Question: Trying to create a carousel using returned from an API. I'm trying to return one carousel with multiple images and you can scroll across to look at all images. I'm pretty sure it's something small I'm missing, any help is much appreciated.
'''
RootObject result = JsonConvert.DeserializeObject<RootObject>(apiResponse);
var card = new HeroCard { };
List<CardImage> cardImages = new List<CardImage>();
var reply = context.Activity.CreateReply();
Attachment plAttachment;
for (int i = 0; i < 5; i++)
{
cardImages.Add(new CardImage(url: "https://image.tmdb.org/t/p/original" + result.results[i].poster_path));
}
for (int x = 0; x < 5; x++)
{
HeroCard plCard = new HeroCard()
{
Text = "Test",
Title = "Movies",
Images = cardImages,
};
plAttachment = plCard.ToAttachment();
reply.Attachments.Add(plAttachment);
}
reply.AttachmentLayout = AttachmentLayoutTypes.Carousel;
await context.SendActivityAsync(reply);
}
}
}
catch (Exception ex)
{
}
}
'''
At the moment its returning multiple carousels with the same image:

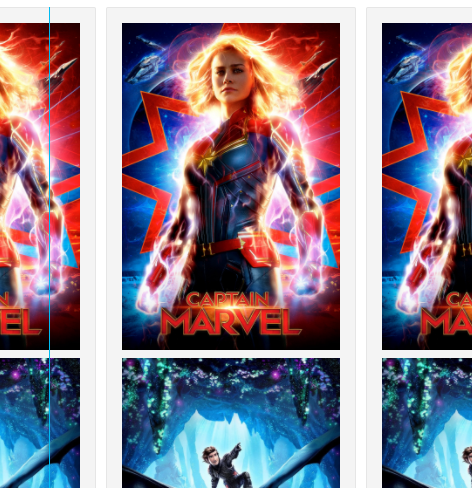
Answer: You already came up with this solution. It was edited out of your question, presumably because it should be posted as an answer. So here it is (slightly modified for efficiency) in case you want to mark this question as answered:
'''
for (int i = 0; i < result.results.Count(); i++)
{
var data = result.results[i];
var heroCard = new HeroCard
{
Title = data.title,
Subtitle = "Rating: " + data.popularity,
Text = data.overview,
Images = new List<CardImage> { new CardImage("https://image.tmdb.org/t/p/original" + data.poster_path) },
Buttons = new List<CardAction> { new CardAction(ActionTypes.OpenUrl, "Book", value: "https://www.odeoncinemas.ie/cinema-tickets") },
};
// Add the attachment to our reply.
reply.Attachments.Add(heroCard.ToAttachment());
}
reply.AttachmentLayout = AttachmentLayoutTypes.Carousel;
await context.SendActivityAsync(reply);
'''